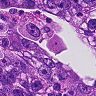
Metastatic tissue present: yes